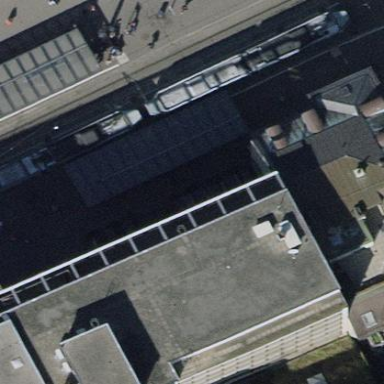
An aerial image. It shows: Public transport shelter.